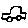
Label: car